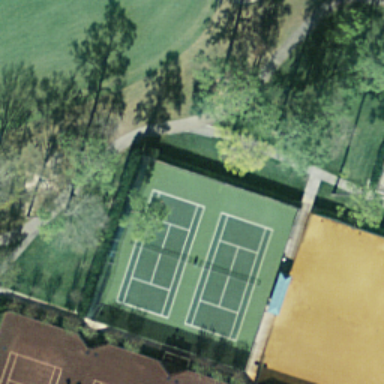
Two tennis courts arranged neatly with many plants surrounded .